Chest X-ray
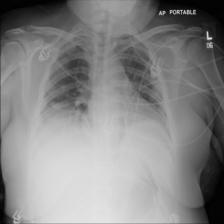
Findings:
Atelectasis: negative
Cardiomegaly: negative
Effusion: negative
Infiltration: negative
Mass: negative
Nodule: negative
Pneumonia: negative
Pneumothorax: negative
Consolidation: negative
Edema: negative
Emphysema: negative
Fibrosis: negative
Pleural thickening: negative
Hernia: negative